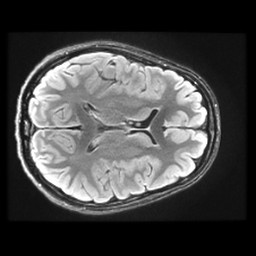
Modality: FLAIR
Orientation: axial
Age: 26
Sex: female
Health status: healthy
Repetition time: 12 s
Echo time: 0.09782 s